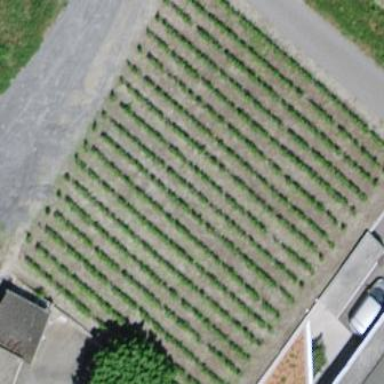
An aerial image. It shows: Vineyard with grape crops.